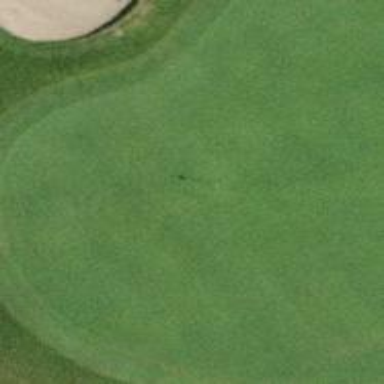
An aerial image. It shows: View of golf hole.